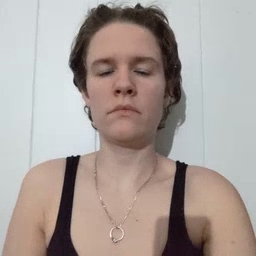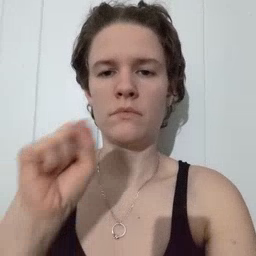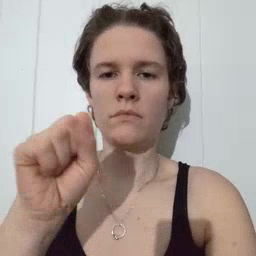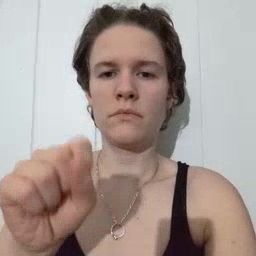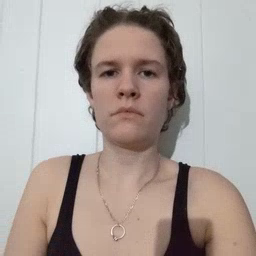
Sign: yes